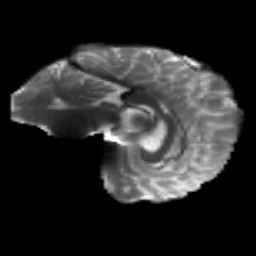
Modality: T2w
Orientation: sagittal
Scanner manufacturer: siemens
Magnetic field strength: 3 T
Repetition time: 4.16 s
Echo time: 0.0806 s